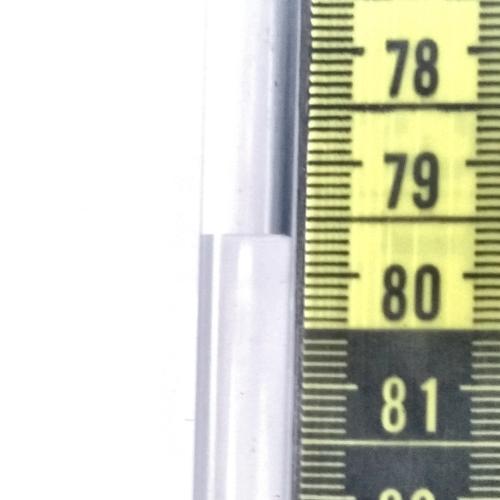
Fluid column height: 79.6 cm